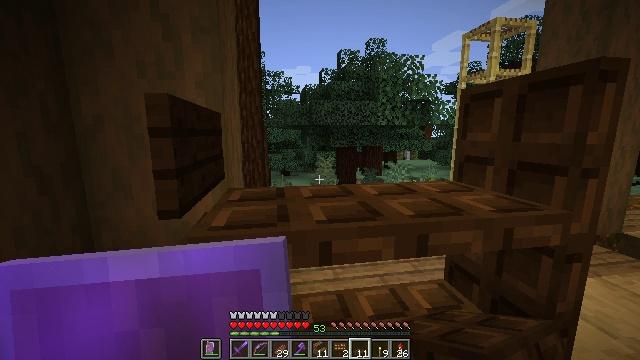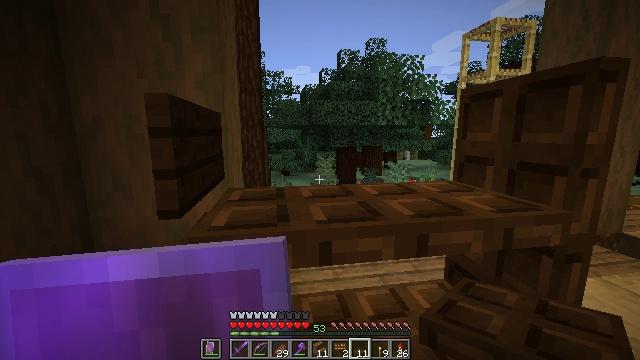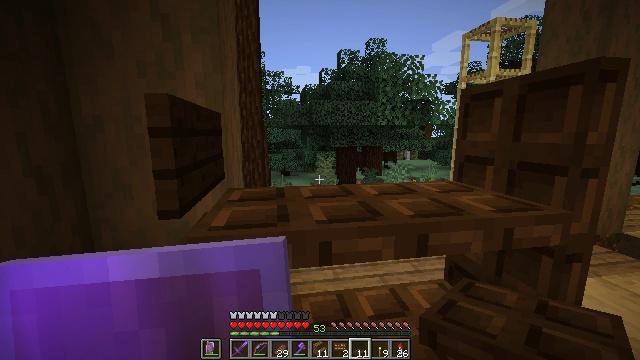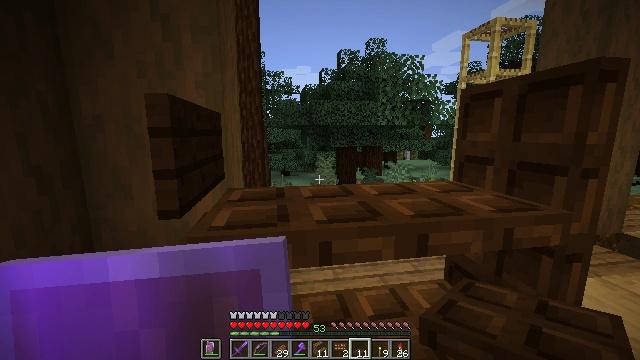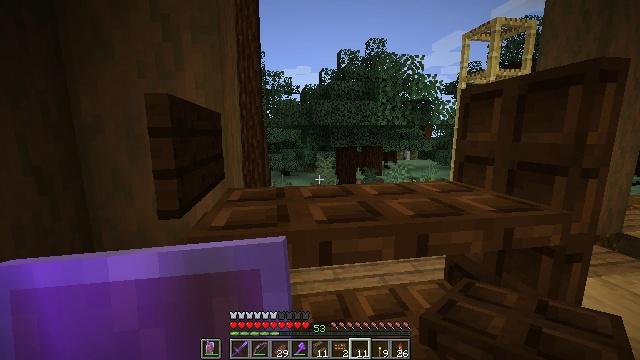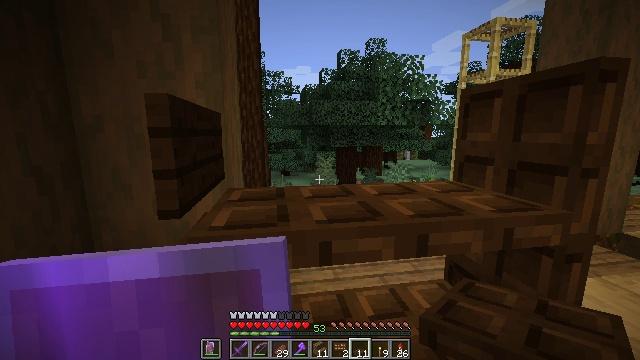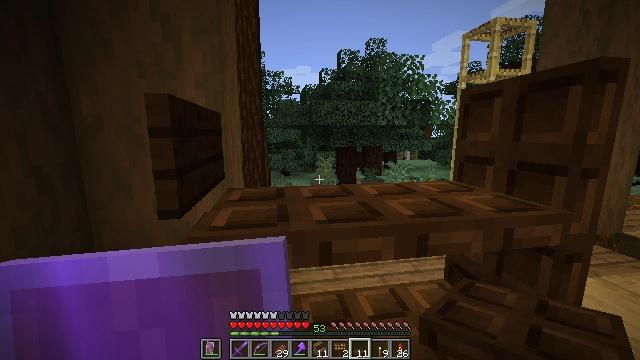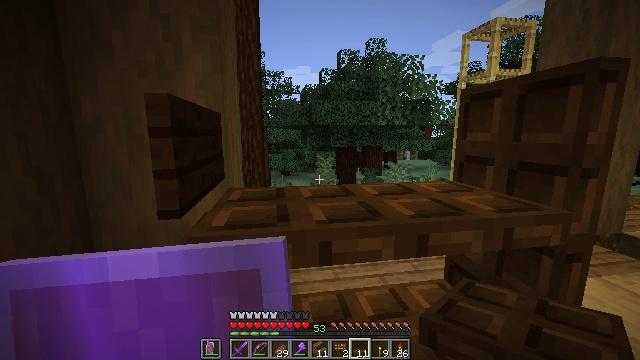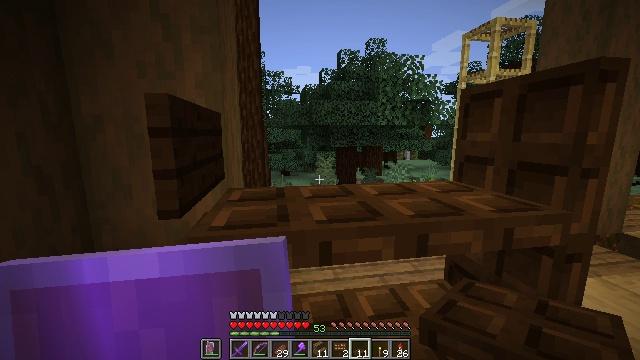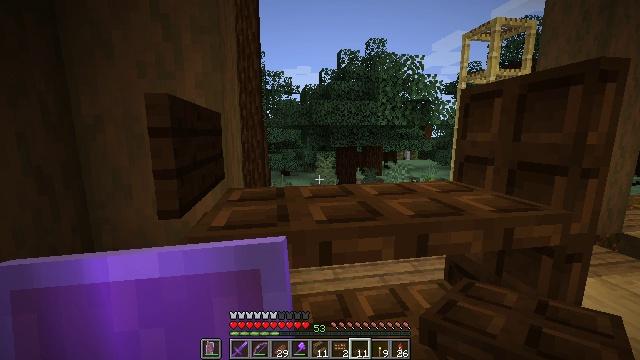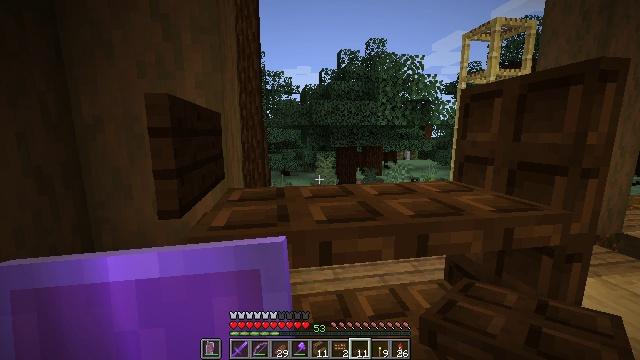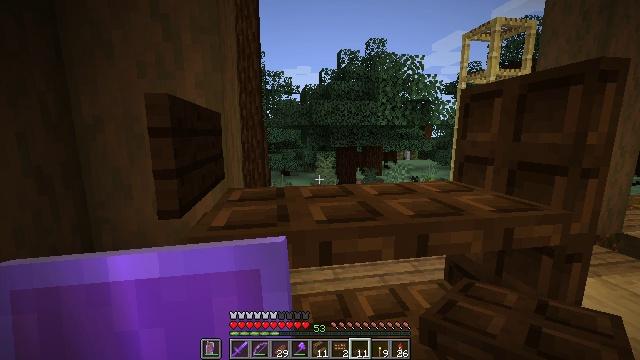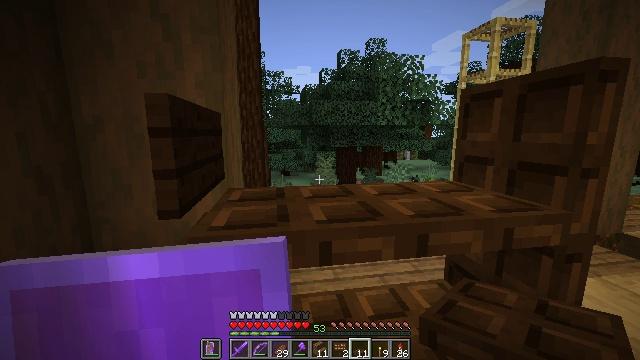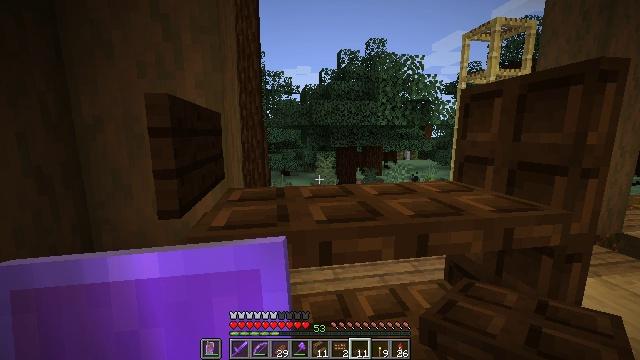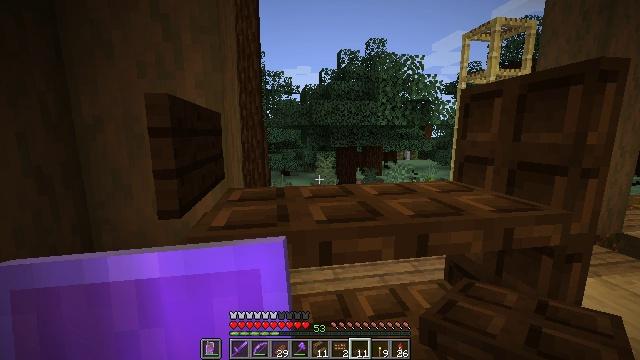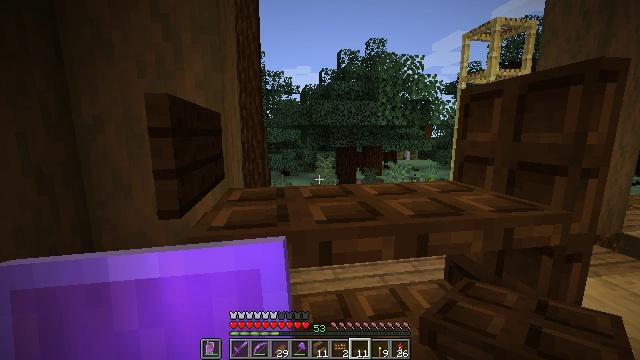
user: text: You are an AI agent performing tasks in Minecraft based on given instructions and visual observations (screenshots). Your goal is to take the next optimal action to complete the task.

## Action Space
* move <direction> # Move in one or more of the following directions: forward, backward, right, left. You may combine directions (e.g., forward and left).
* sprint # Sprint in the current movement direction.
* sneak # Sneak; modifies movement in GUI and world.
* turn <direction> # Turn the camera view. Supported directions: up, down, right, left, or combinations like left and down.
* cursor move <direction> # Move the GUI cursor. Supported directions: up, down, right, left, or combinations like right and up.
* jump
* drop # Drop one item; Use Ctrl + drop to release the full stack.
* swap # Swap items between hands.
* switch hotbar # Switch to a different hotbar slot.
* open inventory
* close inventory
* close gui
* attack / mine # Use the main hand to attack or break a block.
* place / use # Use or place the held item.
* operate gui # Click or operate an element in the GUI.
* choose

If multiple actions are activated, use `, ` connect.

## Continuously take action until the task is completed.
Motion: motion action
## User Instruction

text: Retrieve the dark oak wall sign from the wall.
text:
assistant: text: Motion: no_op
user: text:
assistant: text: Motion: no_op
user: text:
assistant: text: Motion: no_op
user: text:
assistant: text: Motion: no_op
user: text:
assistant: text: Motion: no_op
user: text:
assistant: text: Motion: no_op
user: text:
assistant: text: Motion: no_op
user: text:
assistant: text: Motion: no_op
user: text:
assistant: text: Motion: no_op
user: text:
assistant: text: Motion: no_op
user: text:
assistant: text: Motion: no_op
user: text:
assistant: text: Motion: no_op
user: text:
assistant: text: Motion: no_op
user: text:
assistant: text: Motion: no_op
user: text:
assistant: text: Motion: no_op
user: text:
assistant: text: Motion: no_op
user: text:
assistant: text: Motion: no_op
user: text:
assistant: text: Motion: no_op
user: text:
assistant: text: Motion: no_op
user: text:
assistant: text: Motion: no_op
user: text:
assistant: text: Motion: no_op
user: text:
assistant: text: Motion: no_op
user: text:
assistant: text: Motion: no_op
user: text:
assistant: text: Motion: no_op
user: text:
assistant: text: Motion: no_op
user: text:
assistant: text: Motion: no_op
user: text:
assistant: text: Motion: no_op
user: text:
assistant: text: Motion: no_op
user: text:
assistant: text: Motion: no_op
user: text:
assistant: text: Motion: no_op